Aerial crown-view tile of a tropical tree (Barro Colorado Island, Panama), acquired 20250818:
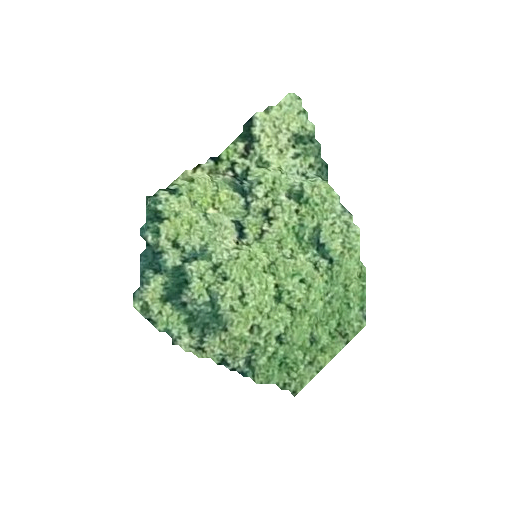
Species: Prioria copaifera
GBIF accepted scientific name: Prioria copaifera
Crown area: 65.104 m²